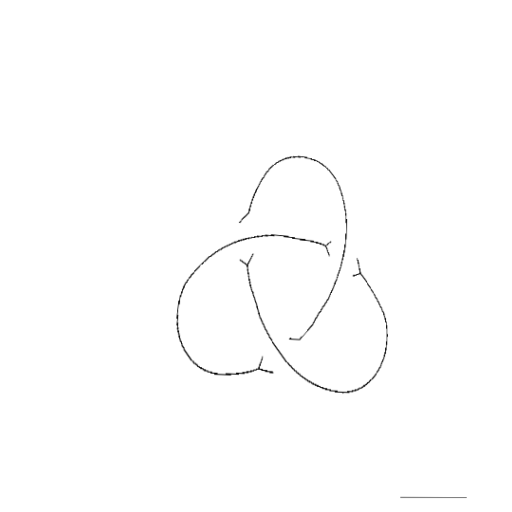
Crossing number: 3